Question: My webserver returns 404 for a request since I've not implemented the controller action yet. The request was a preflight request (OPTIONS) and I can see that 404 is returned in Chrome dev tools.
What suprise me is that jQuery returns status code 0 instead. Can I get the original error code in some way?

The HTTP response is generated by ASP.NET WebApi. Should it be considered as a bug that the CORS header is not included in the error page? Or do jQuery not handle the error code correctly?
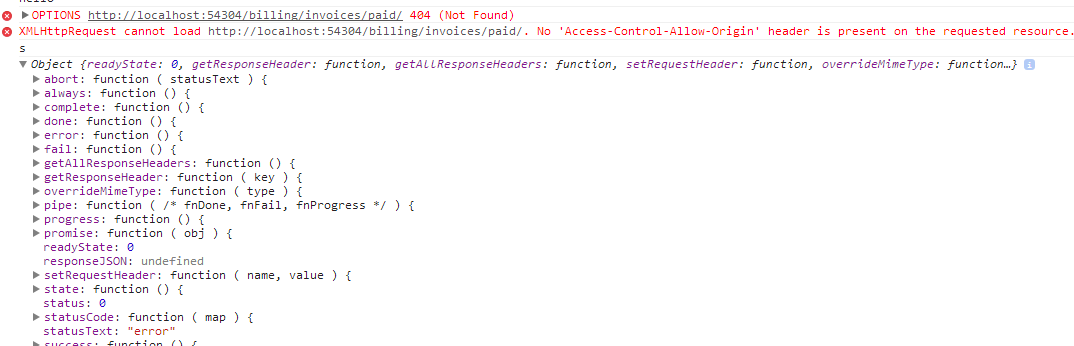
Answer: I <URL> in ASP.NET WebApi.
The response from the ASP.NET team is:
> Global filters run after action selection, hence we never get to the point where the filter is running.This request changes the basic behavior of CORS filters and hence it will be a breaking change to take this ask.However since are going to reimplement CORS in ASP.NET vNext, I would like to ask you to open this issue (although CORS is not implemented yet) for tracking on www.github.com/aspnet/mvc
If you want this fixed, <URL> at github.